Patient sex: F
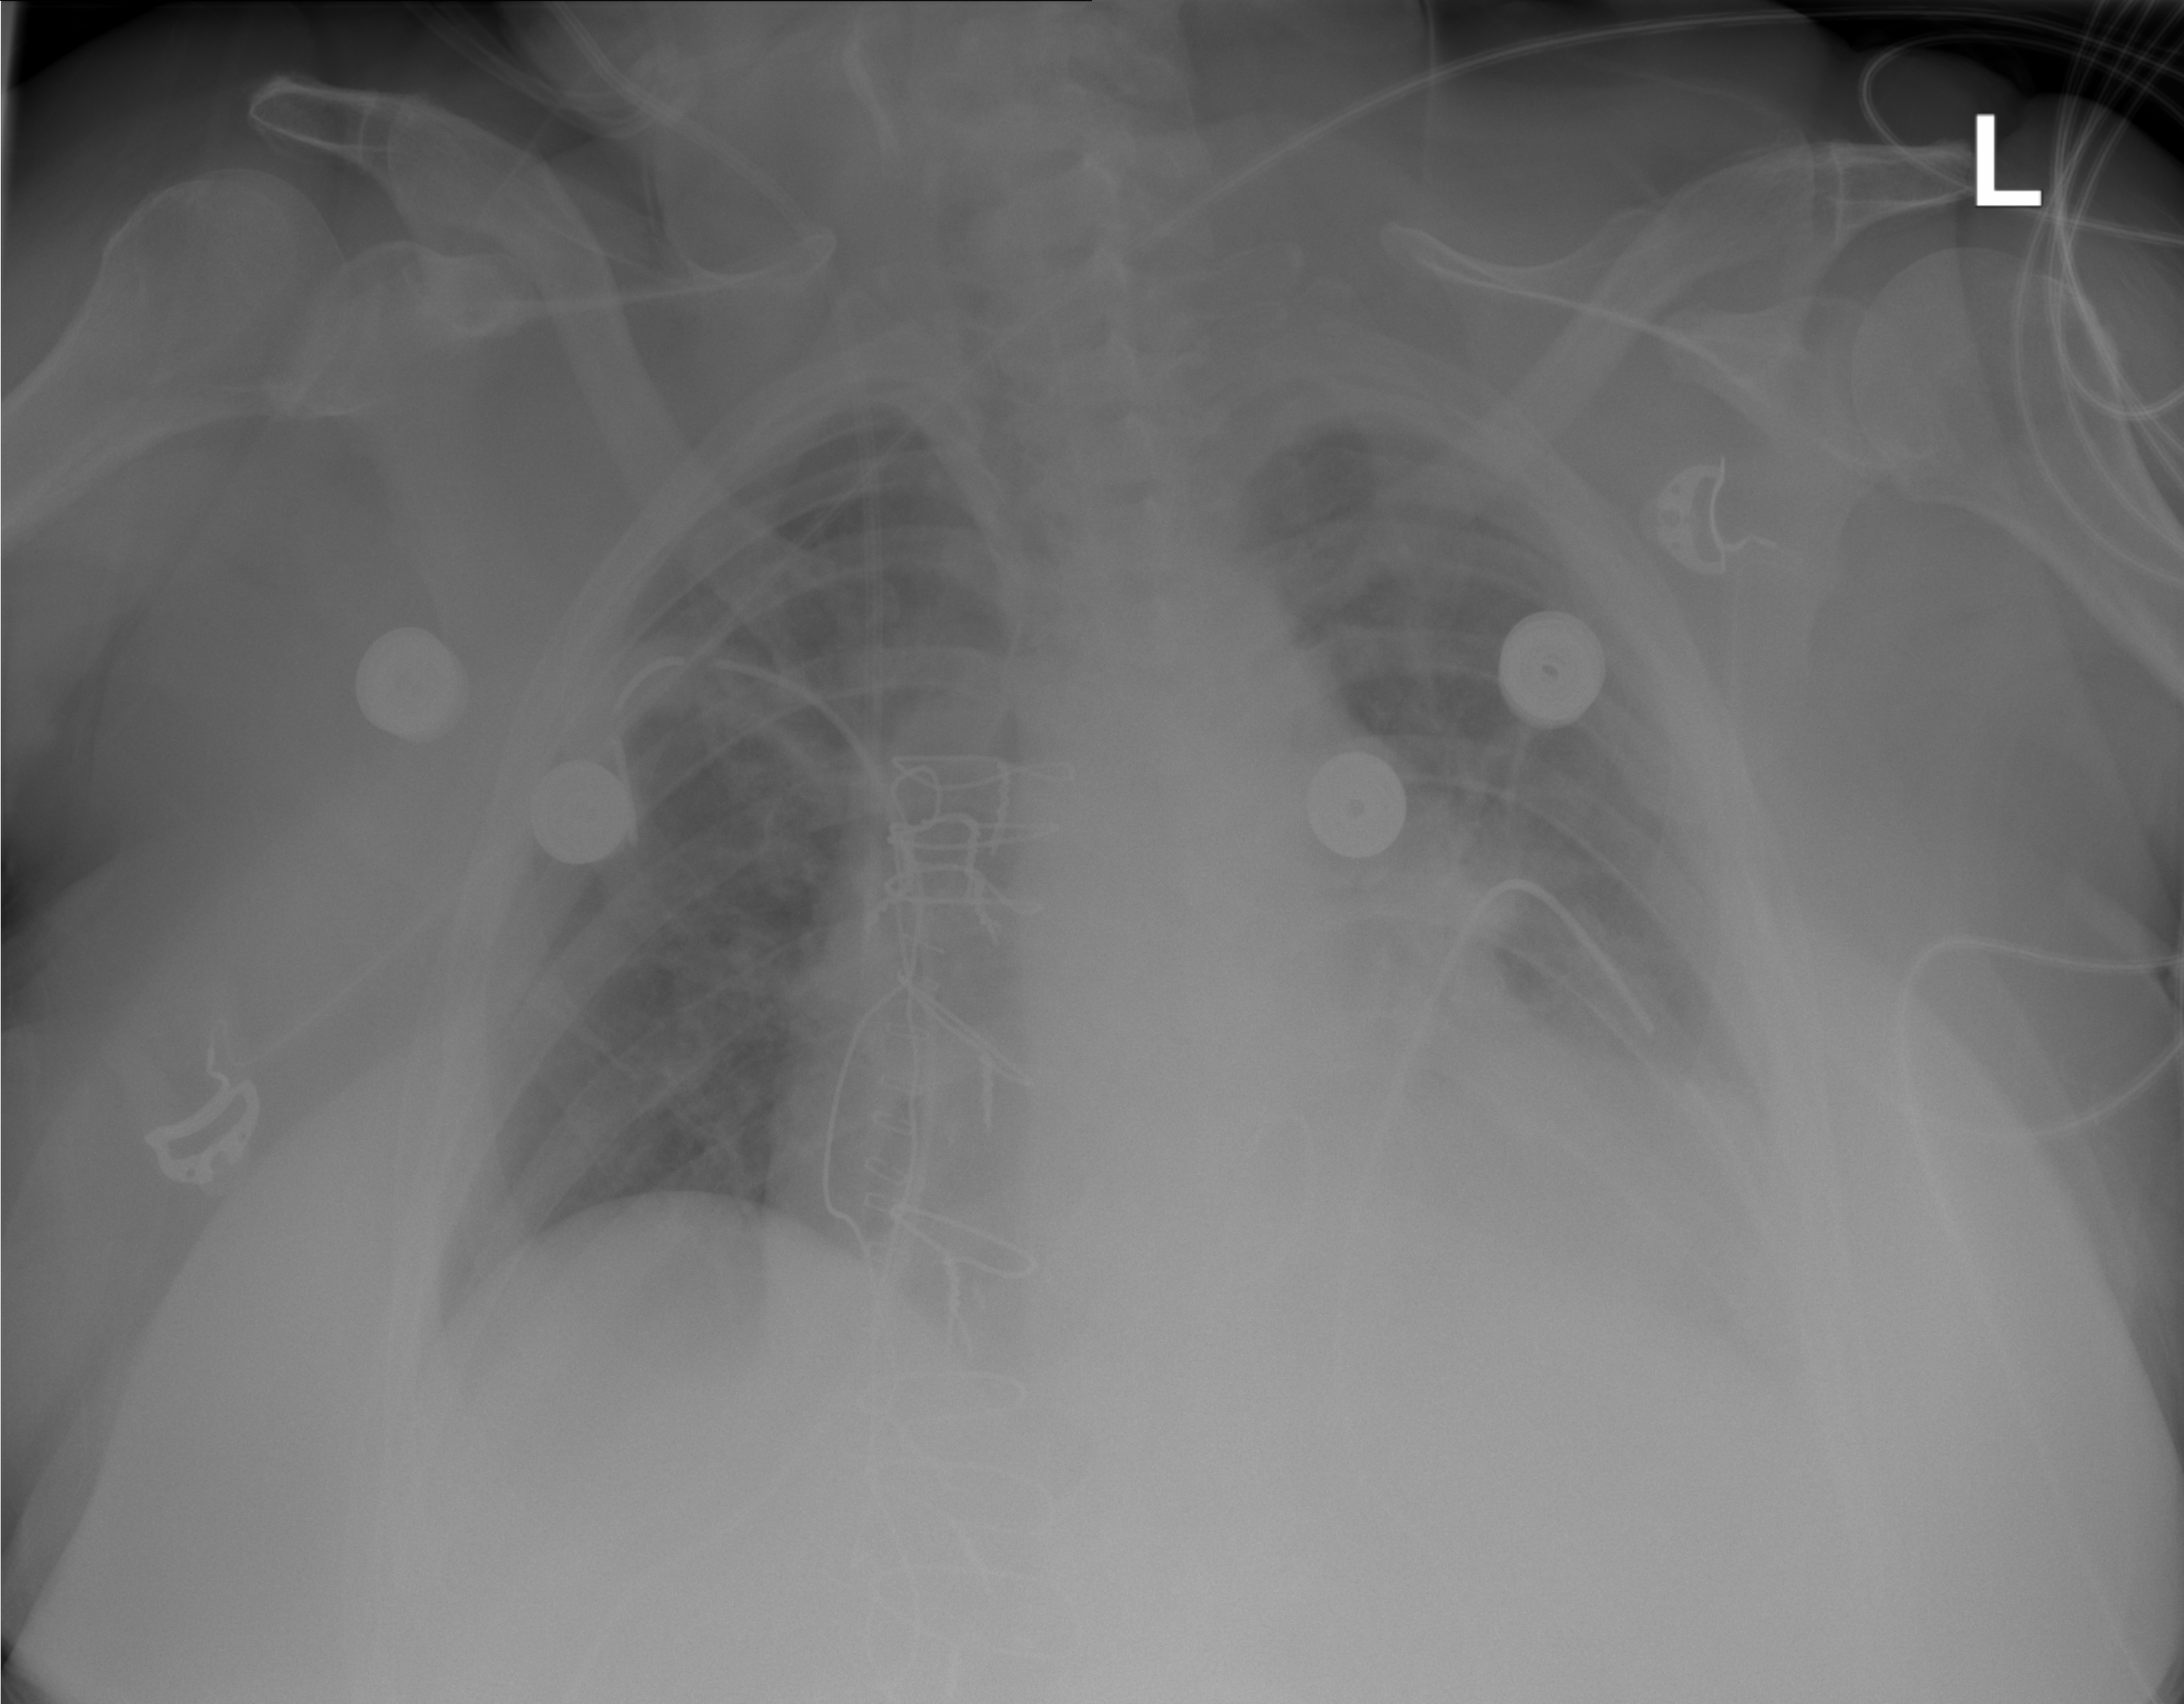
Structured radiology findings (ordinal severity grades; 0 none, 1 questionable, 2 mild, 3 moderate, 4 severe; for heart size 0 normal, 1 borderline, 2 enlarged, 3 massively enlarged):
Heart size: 2
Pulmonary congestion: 1
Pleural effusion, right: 0
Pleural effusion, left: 2
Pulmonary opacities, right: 0
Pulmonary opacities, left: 0
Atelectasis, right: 0
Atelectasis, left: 2